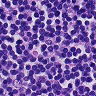
Metastatic tissue present: no